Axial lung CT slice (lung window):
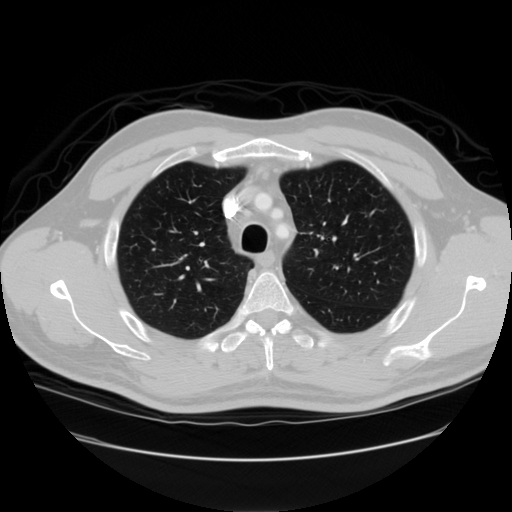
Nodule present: no